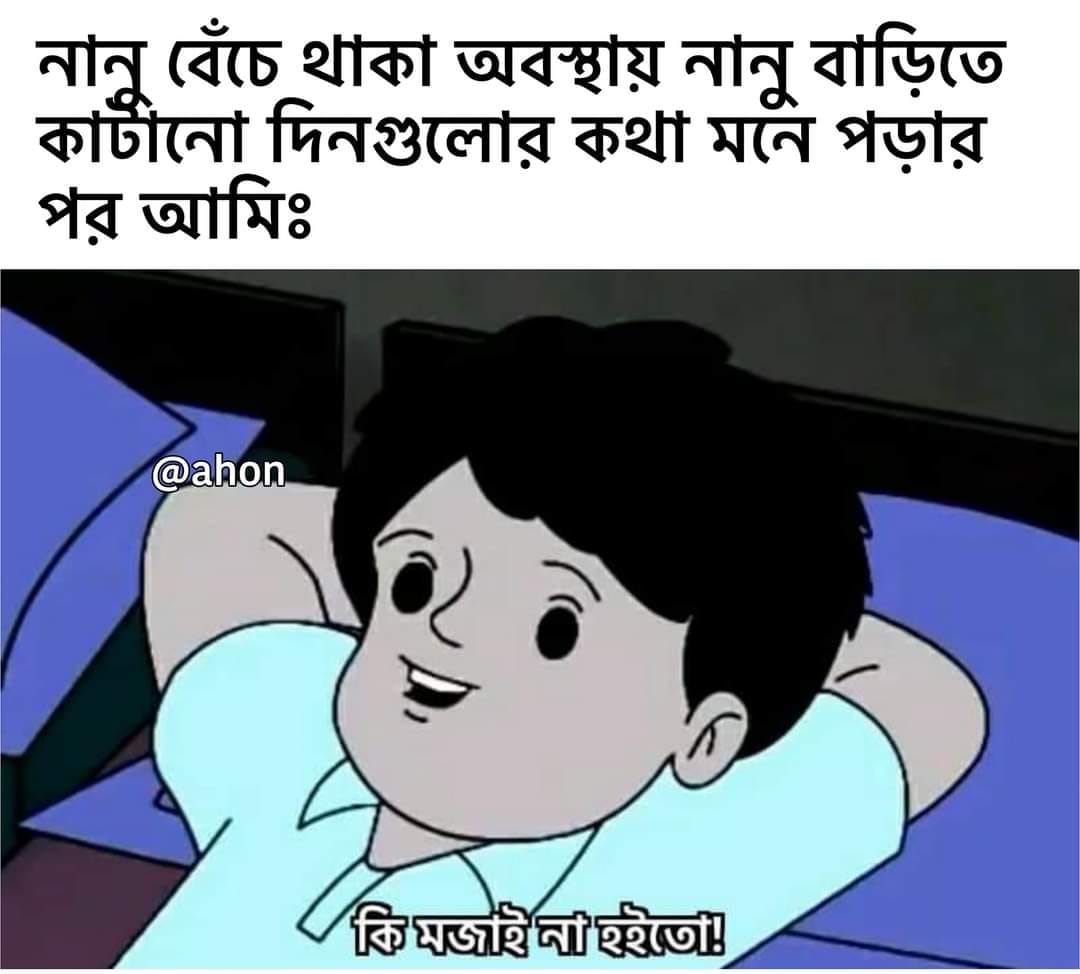
Caption: নানু বেঁচে থাকা অবস্থায় নাউ বাড়িতে কাটানো দিনগুলোর কথা মনে পড়ার পর আমিঃ     কি মজাই না হইতো !
Label: non-hate